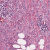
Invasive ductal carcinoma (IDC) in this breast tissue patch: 1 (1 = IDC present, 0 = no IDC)